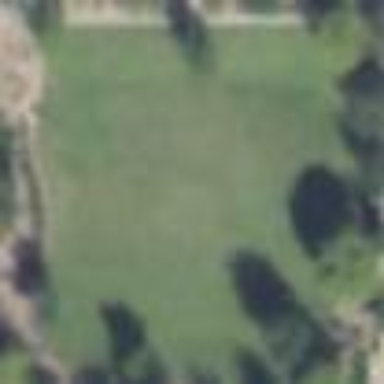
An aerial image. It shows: Park.